Question: I have a question regarding the border around an undecorated 'JDialog' using the 'Metal L&F'.
Look at this picture to see the border that is on this window:

I'm trying to figure out how to either get rid of or change the color of the blue border around the very outside of the 'JDialog'. I looked at the UI defaults for the 'Look & Feel' but I wasn't able to come up with any that worked for this.
Does anybody have any ideas on how to get rid of that border?
Thanks!
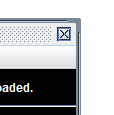
Answer: You need to change the 'Border' of the root pane:
'''
getRootPane().
setBorder( BorderFactory.createLineBorder(Color.RED) );
'''